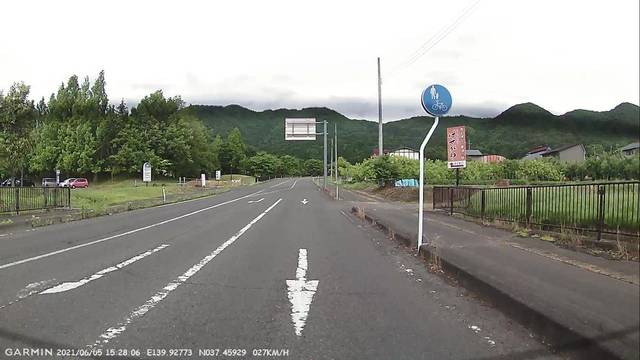
Region: Japan
Coordinates: 37.459, 139.928